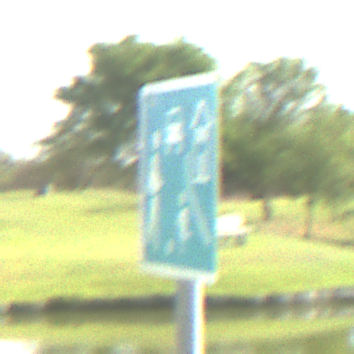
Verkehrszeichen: BeginnVerkehrsberuhigterBereich
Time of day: MorningAfternoon
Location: Outdoor (Nature)
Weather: PartlyCloudy
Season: NotSpecified
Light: Natural